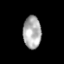
Tissue: lung
Cell type: Epithelial cells
Senescence score: 0.219
Nuclear area (px): 576
Mean DAPI intensity: 172.95